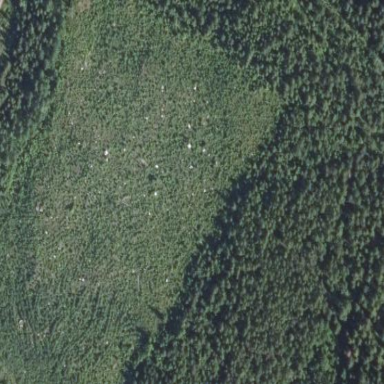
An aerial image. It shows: Clearcut man-made area surrounded by scrub vegetation.